Interaction volume radius: 5 \u00c5
Interaction volume height: 15 \u00c5
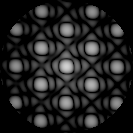
Disorder parameter: 0.004174